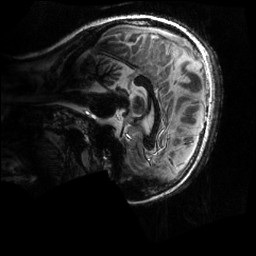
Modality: MP2RAGE
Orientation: sagittal
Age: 22
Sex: female
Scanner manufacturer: siemens
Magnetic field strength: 6.98 T
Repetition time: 6 s
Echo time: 0.00283 s